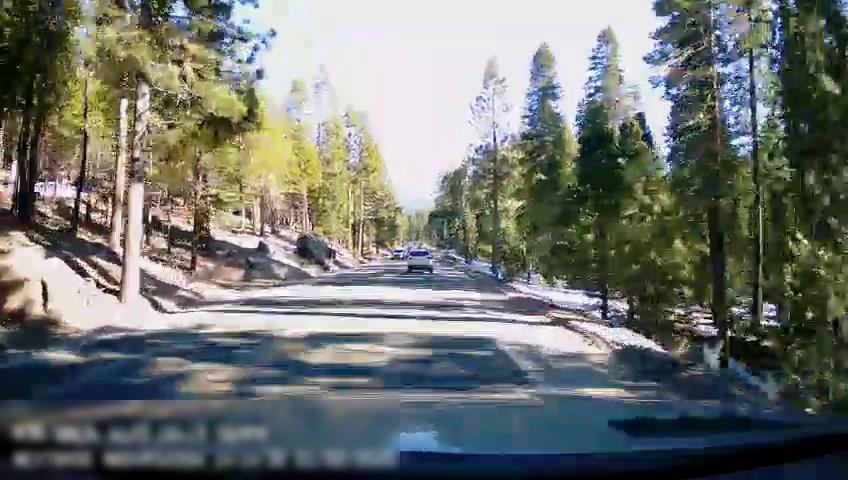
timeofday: Day
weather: Sunny
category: Drivable Space
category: Vehicles | SUV
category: Lanes | Alternate Lane